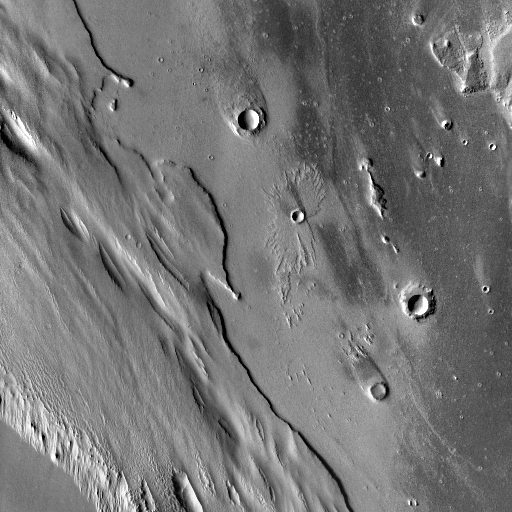
Crater classes present: Background, Other, Layered